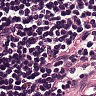
Metastatic tissue present: no